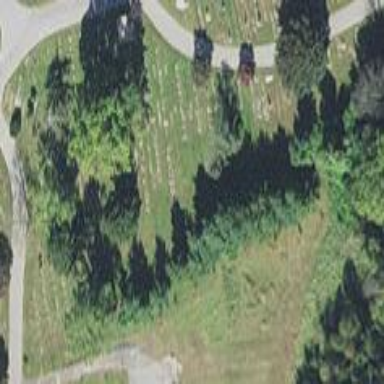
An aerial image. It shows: Sector in the cemetery.